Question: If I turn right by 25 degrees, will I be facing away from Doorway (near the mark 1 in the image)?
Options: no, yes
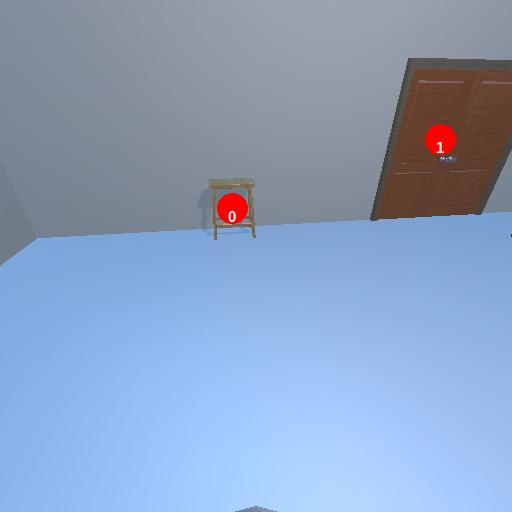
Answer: no